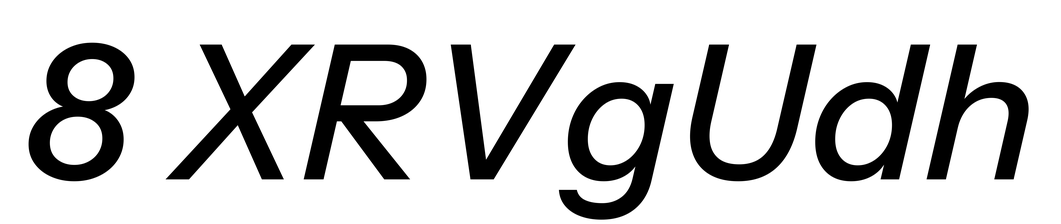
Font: InstrumentSans-Italic_Medium_Italic